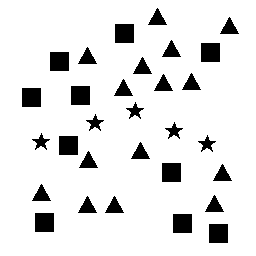
Squares: 10
Triangles: 15
Stars: 5
Total shapes: 30